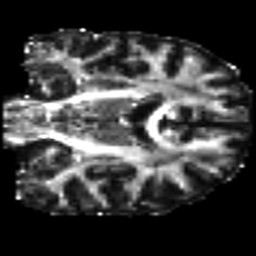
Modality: FA
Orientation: coronal
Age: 40
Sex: male
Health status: ill
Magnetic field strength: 3 T
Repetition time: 9 s
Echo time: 0.093 s